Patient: sex F, age 43
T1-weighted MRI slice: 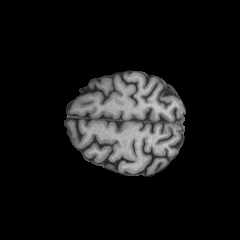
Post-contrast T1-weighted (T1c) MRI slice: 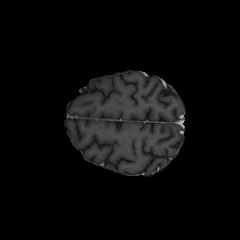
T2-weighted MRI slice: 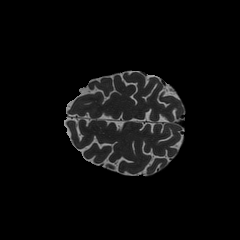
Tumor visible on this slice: no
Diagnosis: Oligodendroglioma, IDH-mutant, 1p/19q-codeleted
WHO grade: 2